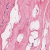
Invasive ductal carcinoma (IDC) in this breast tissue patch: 0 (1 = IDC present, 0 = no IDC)